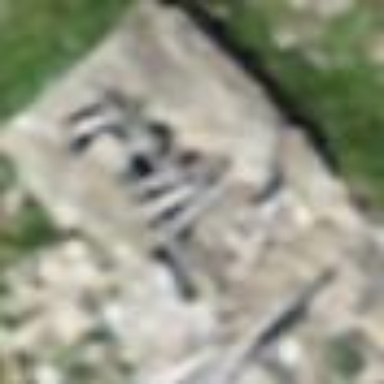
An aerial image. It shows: View of historic ruins.